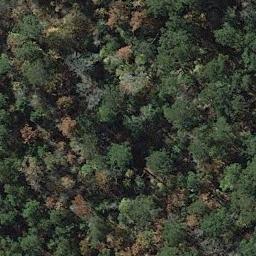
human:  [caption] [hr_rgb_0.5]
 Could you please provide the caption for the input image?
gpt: This is a dense forest .

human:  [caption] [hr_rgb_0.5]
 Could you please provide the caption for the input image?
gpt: Many trees with yellow and green leaves are in a forest .

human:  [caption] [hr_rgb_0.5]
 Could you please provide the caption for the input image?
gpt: The forest has a lot of dense green trees and some yellow trees mixed with green trees .

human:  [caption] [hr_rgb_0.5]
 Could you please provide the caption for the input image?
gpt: The forest is consist of yellow and green trees .

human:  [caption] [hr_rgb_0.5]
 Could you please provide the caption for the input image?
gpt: A forest with many green trees and some brown trees .